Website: walmart
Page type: customer-info-address
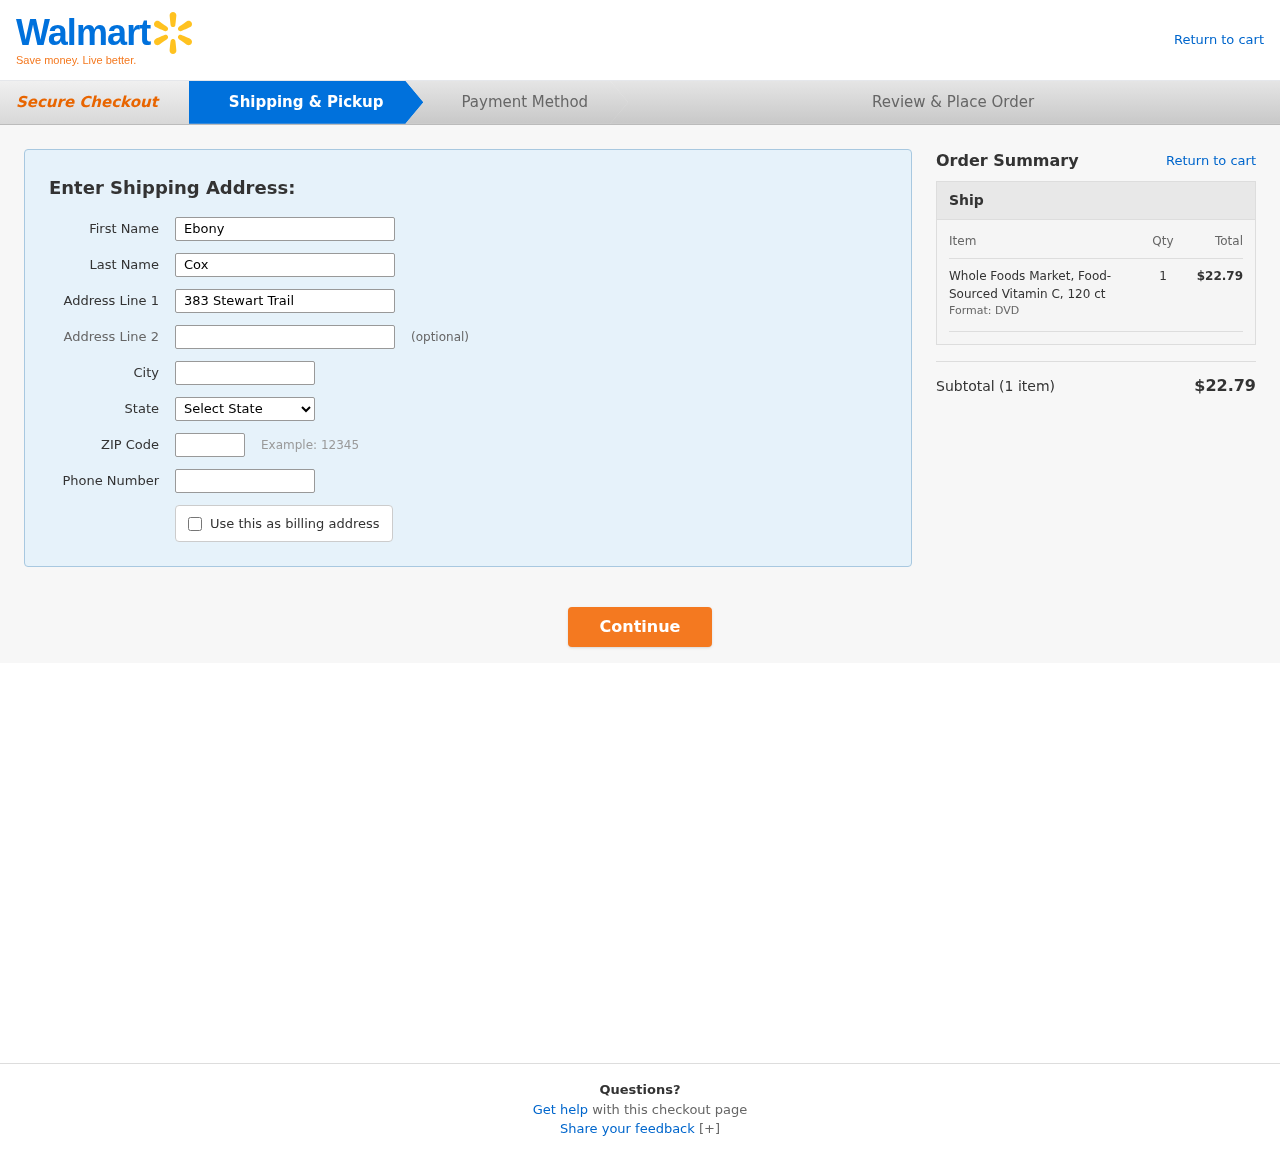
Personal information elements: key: PII_CITY
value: Port Kimberly
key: PII_FIRSTNAME
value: Ebony
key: PII_LASTNAME
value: Cox
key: PII_PHONE
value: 9126132954
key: PII_POSTCODE
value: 98487
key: PII_STATE
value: South Carolina
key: PII_STREET
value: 383 Stewart Trail
Product elements: key: PRODUCT1_NAME
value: Whole Foods Market, Food-Sourced Vitamin C, 120 ct
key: PRODUCT1_QUANTITY
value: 1
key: PRODUCT1_LINE_TOTAL
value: $22.79
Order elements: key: ORDER_NUM_ITEMS
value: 1
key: ORDER_SUBTOTAL
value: $22.79